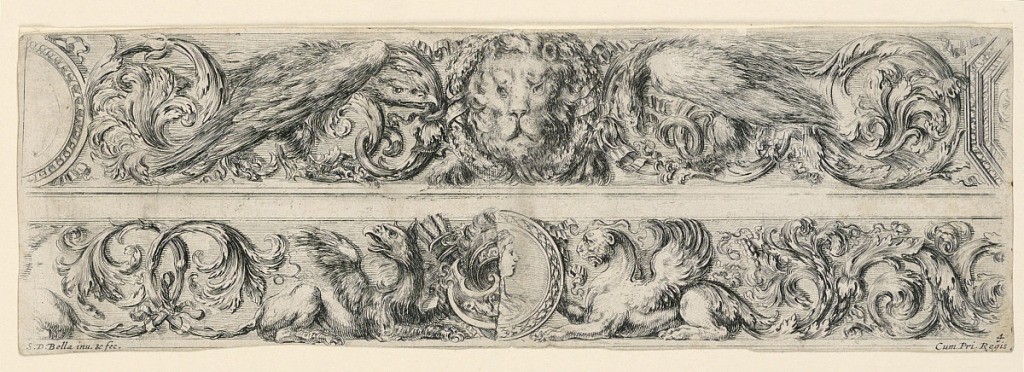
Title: Ornamenti di fregi e fogliami
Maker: Stefano della Bella, Italian, 1610–1664
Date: ca. 1648
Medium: Etching on paper
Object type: Print
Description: Plate 4